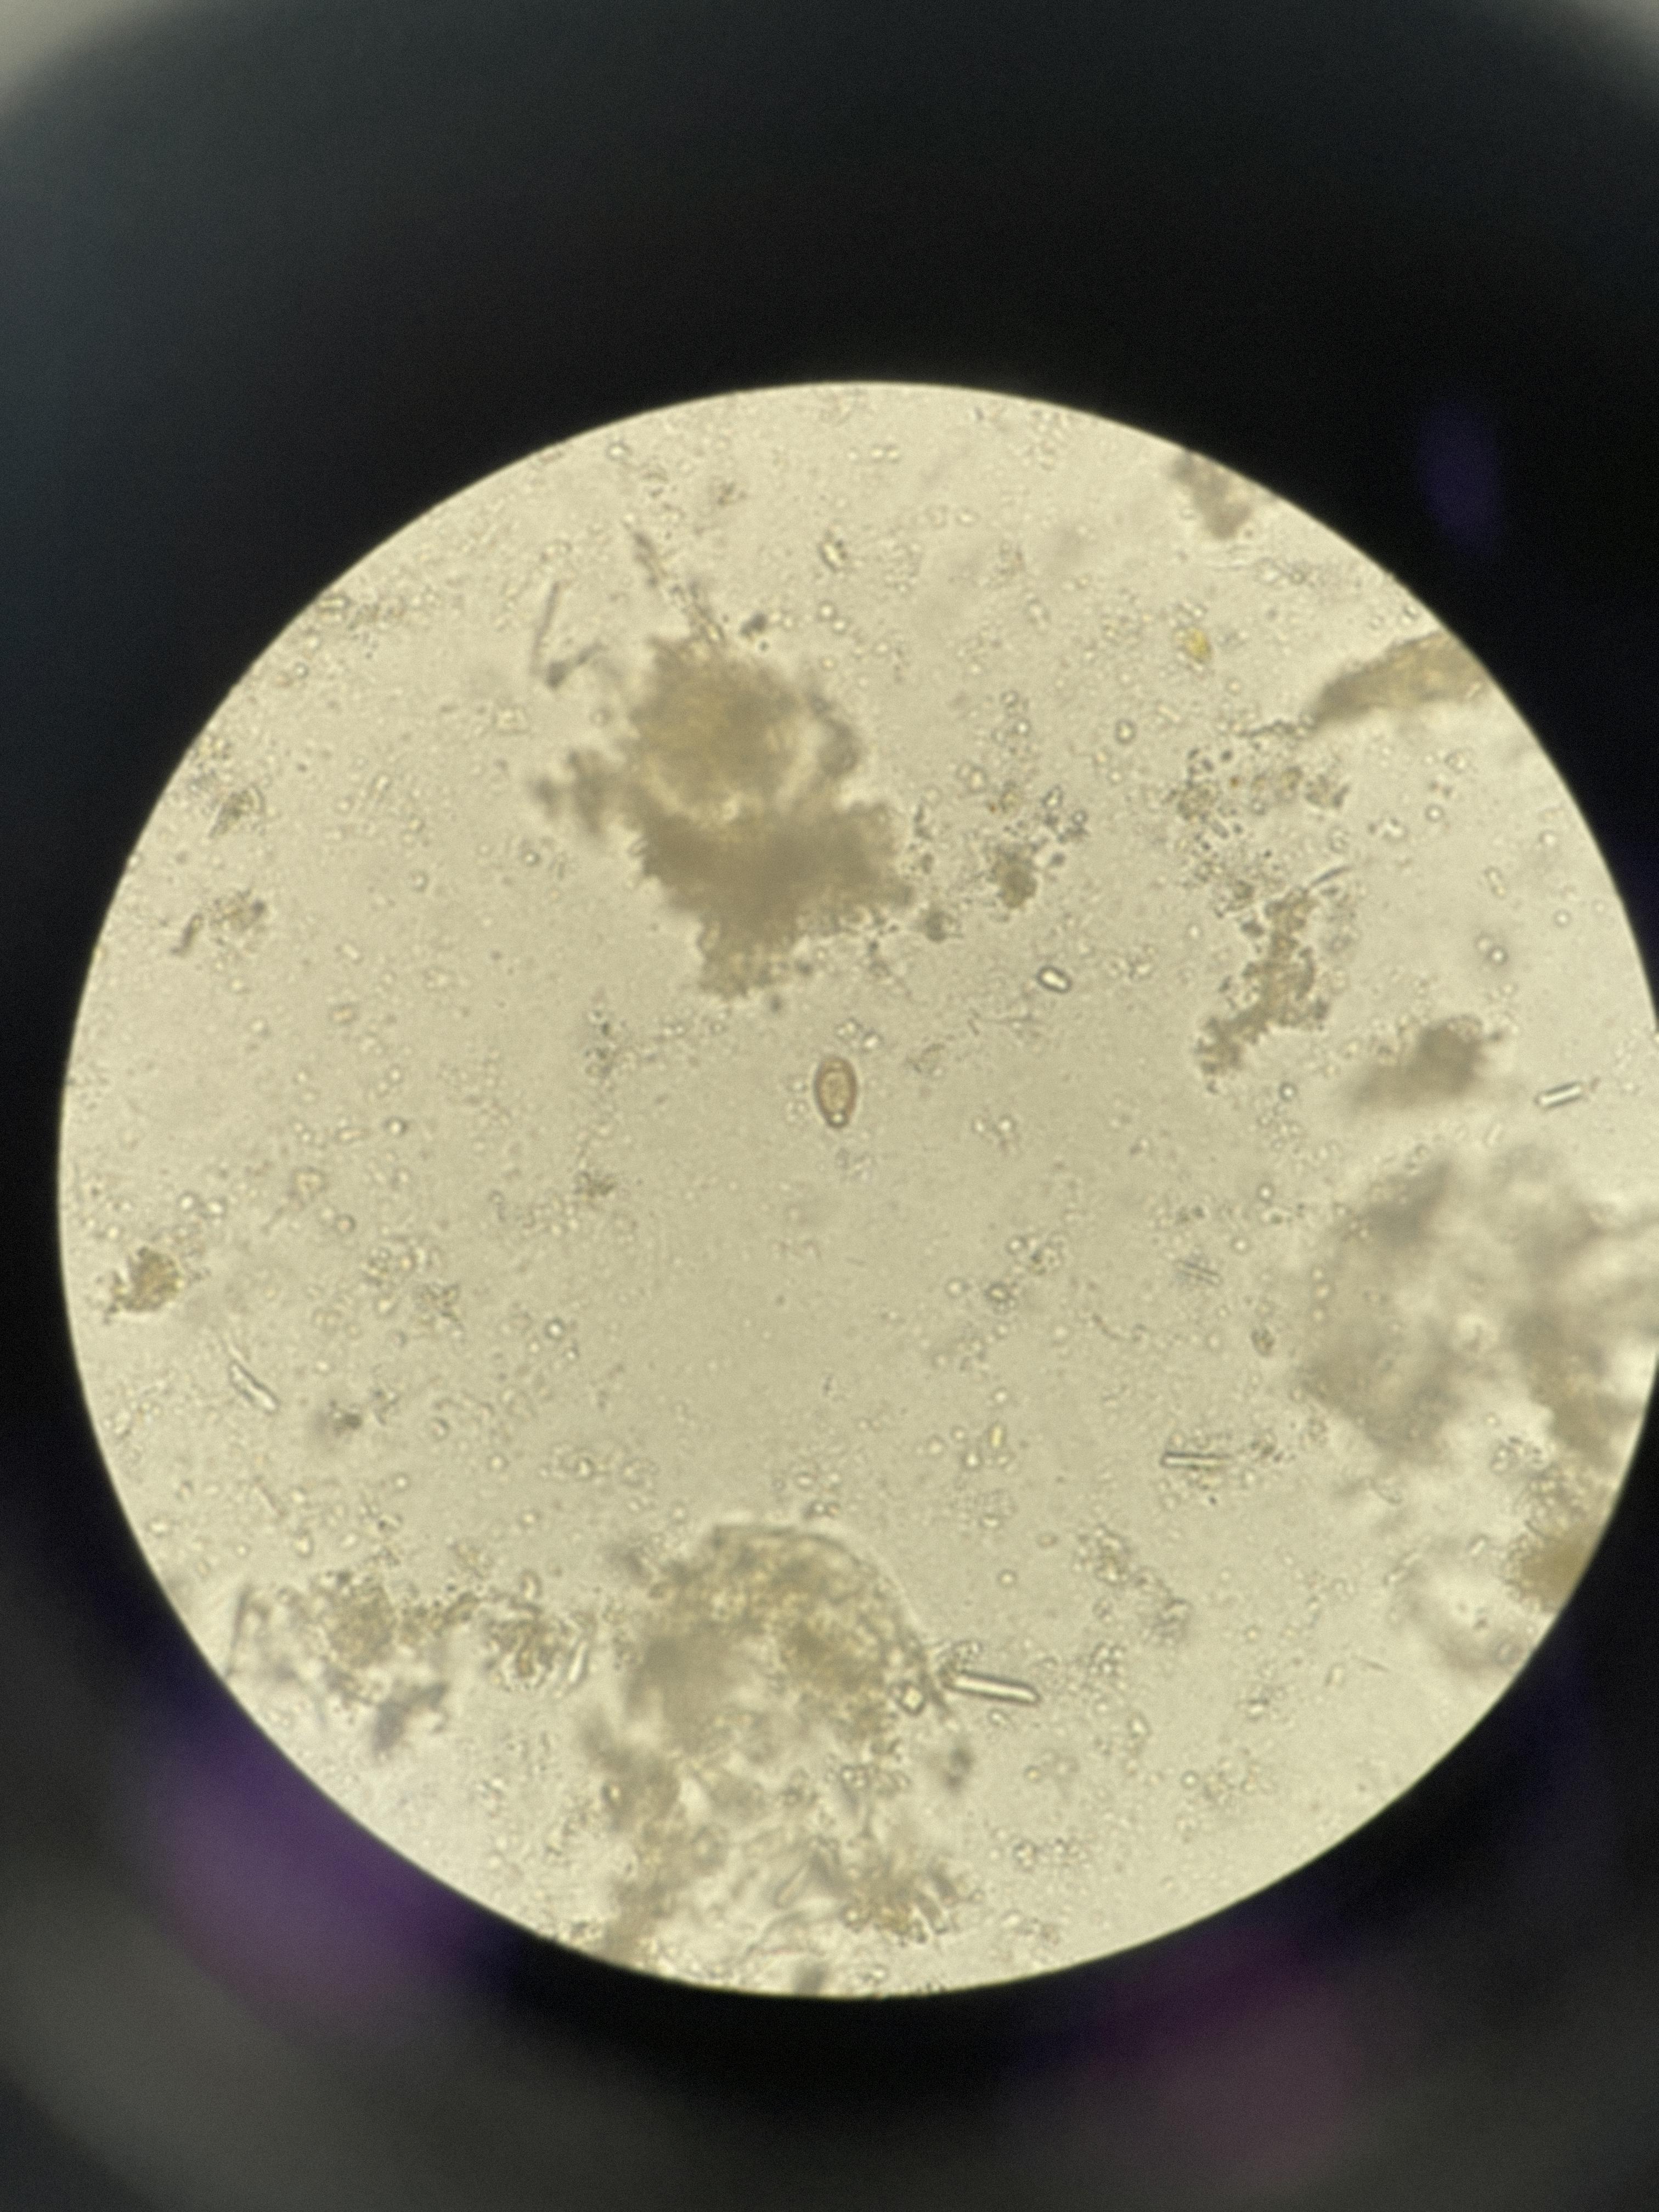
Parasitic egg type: Opisthorchis viverrine